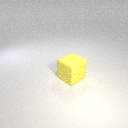
large yellow rubber cube